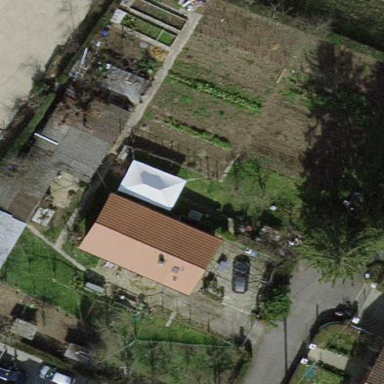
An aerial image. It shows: Garden enclosed by fence.